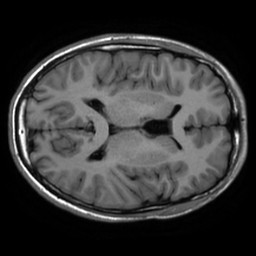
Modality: inplaneT1
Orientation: axial
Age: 18
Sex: male
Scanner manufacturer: ge
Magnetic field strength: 3 T
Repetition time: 2.499 s
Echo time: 0.02513 s